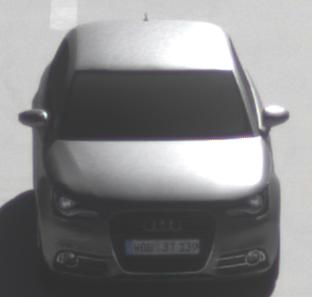
Make: Audi
Model: A1 Sportback 1.2 TFSI
Detailed model: A1 (8X) Sportback
Model produced from: 2012/03
Model produced until: 2014/11
Doors: 5
Color: gray
Road condition: dry road
Daytime: morning or afternoon
Contrast: high contrast